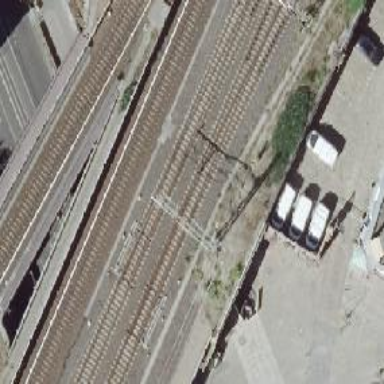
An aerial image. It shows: Bridge used by the electrified light rail system.